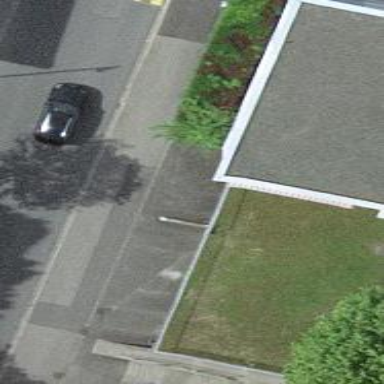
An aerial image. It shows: Group of garages.